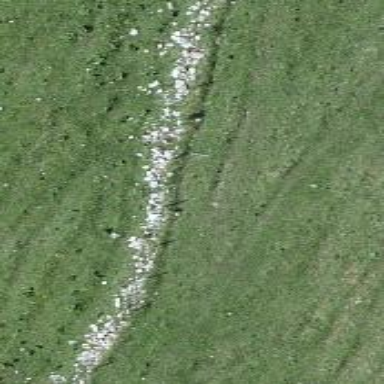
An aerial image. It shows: Dry stone wall barrier.